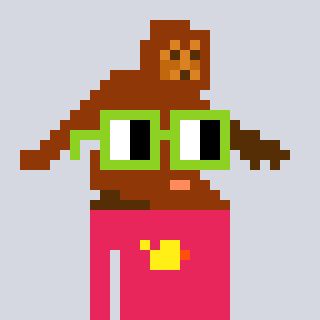
a pixel art character with square light green glasses, a bigfoot-shaped head and a redpinkish-colored body on a cool background